Question: I looked into the Files Browser in Google Colab and found the '/swift/swift-jupyter' directory:

Is it possible to change the kernel to Swift? I cannot find the documentation anywhere.
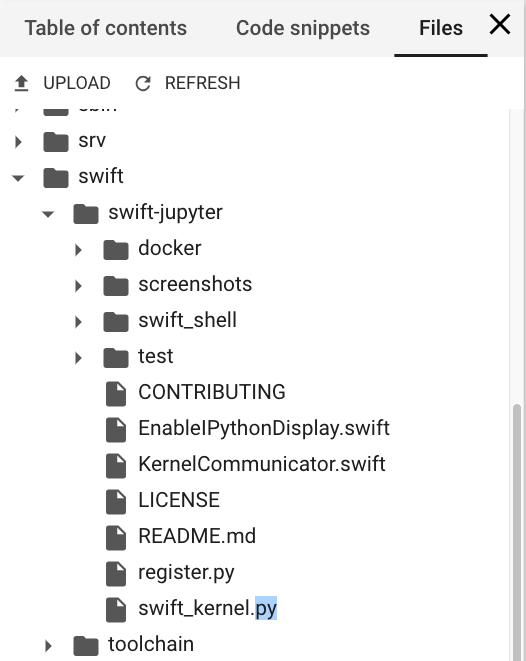
Answer: We've released v0.2 of Swift for TensorFlow and it's running in Colab now.
You can follow the instructions at <URL> to create a blank new Swift notebook.
There is also a tutorial in Swift (which you should be able to open in Colab by clicking the button) posted at <URL>, and you can access other tutorials on the sidebar.
There still isn't a button in Colab itself for creating new Swift notebooks, though.